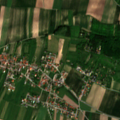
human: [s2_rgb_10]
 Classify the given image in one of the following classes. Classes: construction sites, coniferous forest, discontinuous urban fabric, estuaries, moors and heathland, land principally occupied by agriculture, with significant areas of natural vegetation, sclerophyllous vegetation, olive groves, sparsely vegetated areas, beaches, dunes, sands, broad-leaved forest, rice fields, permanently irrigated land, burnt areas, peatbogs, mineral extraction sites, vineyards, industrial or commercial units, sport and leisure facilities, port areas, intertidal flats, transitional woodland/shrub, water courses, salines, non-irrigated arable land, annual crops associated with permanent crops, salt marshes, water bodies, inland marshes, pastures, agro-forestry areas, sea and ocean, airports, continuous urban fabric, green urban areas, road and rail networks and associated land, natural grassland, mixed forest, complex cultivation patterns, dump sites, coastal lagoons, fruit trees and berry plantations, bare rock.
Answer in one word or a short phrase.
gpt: discontinuous urban fabric, non-irrigated arable land, vineyards, complex cultivation patterns, land principally occupied by agriculture, with significant areas of natural vegetation, mixed forest